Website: bh-photo
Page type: address-validator
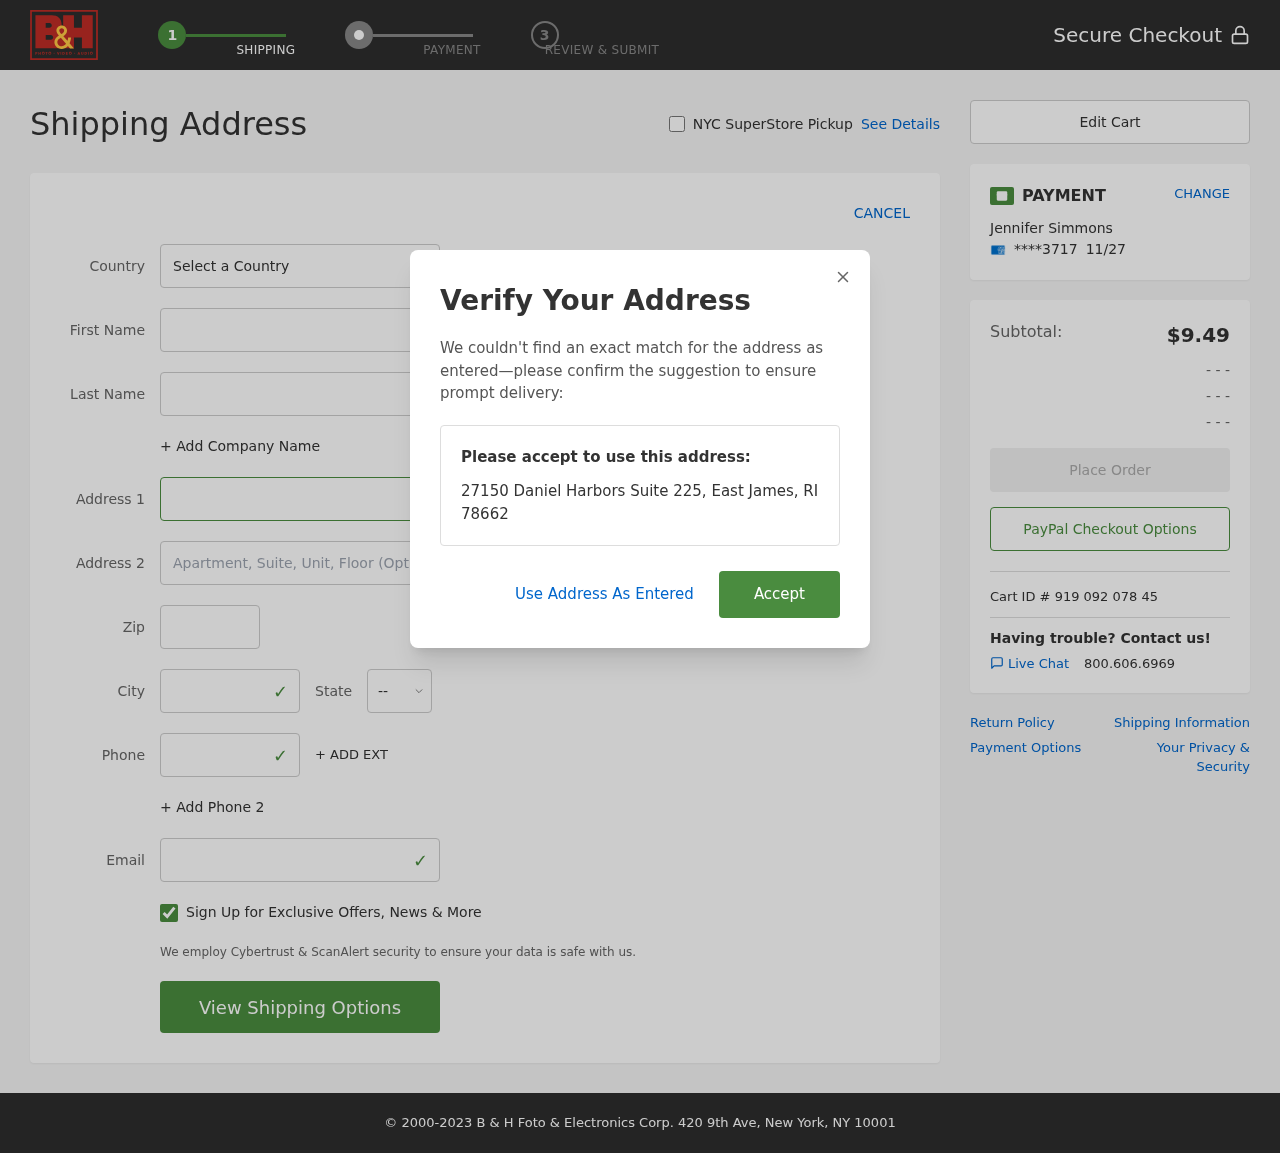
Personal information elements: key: PII_CARD_EXPIRY
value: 11/27
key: PII_CARD_LAST4
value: ****3717
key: PII_CITY
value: East James
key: PII_COUNTRY
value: United States
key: PII_EMAIL
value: jennifer.simmons@gmail.com
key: PII_FIRSTNAME
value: Jennifer
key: PII_FULLNAME
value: Jennifer Simmons
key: PII_LASTNAME
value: Simmons
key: PII_PHONE
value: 5787972341
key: PII_POSTCODE
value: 78662
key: PII_STATE_ABBR
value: RI
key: PII_STREET
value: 27150 Daniel Harbors Suite 225
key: PII_CITY_STATE_ZIP
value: East James, RI 78662
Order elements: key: ORDER_SUBTOTAL
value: $9.49
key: ORDER_ID
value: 919 092 078 45